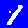
Digit: 1